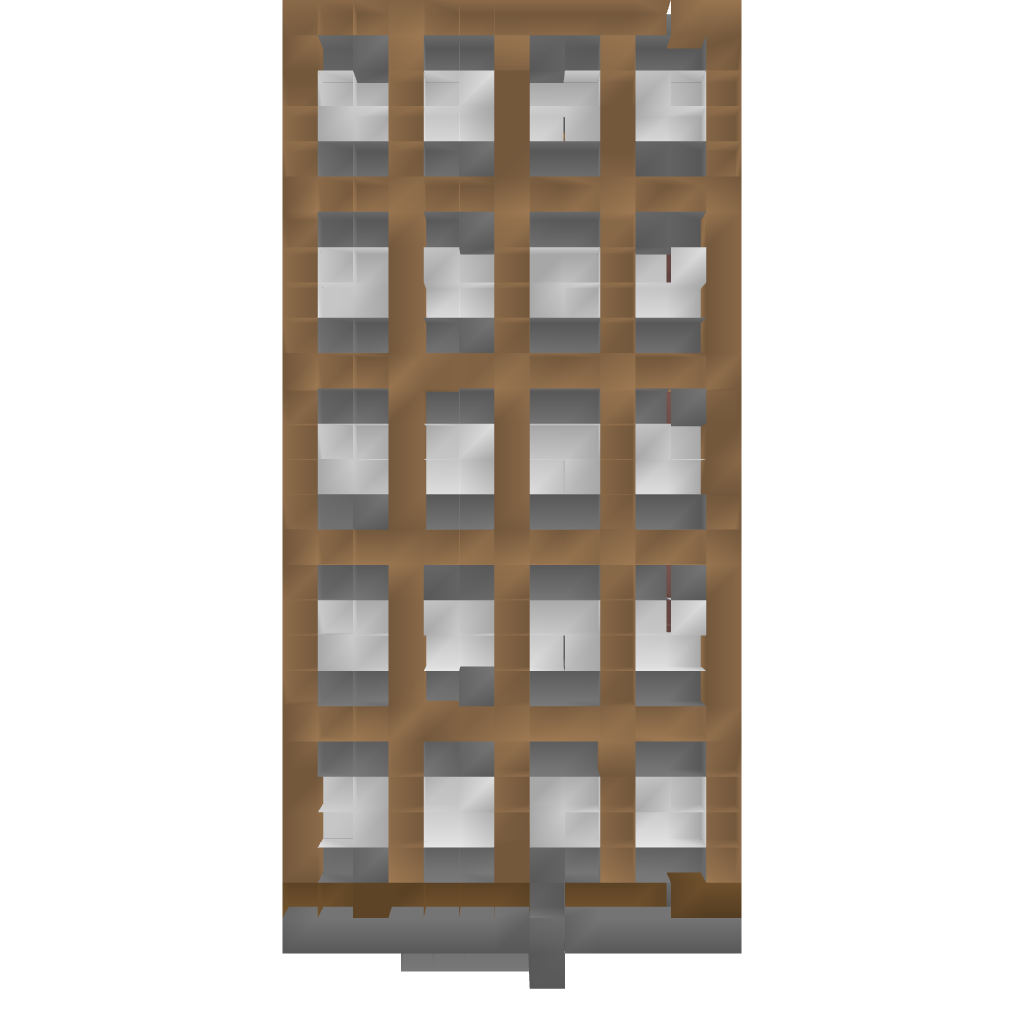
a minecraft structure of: House 5 bad low quality